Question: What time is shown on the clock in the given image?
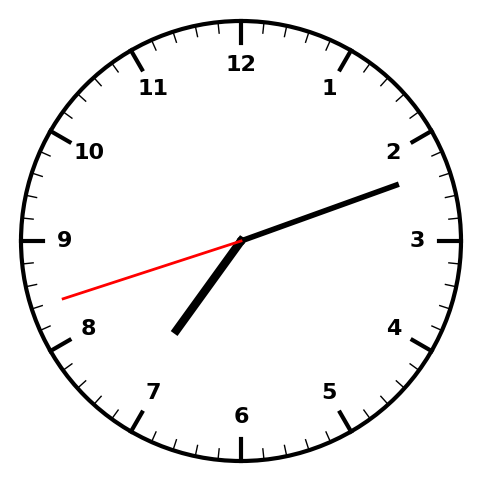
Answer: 07:11:42